Field crop: tomato
Growth stage: 1
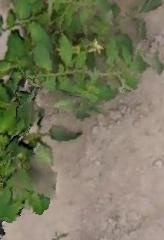
Species: tomato